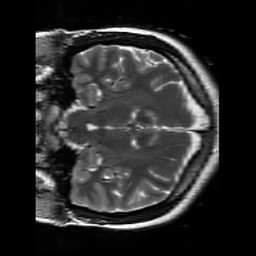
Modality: T2w
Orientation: coronal
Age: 20
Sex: female
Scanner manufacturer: siemens
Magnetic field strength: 3 T
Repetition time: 7 s
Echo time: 0.09 s